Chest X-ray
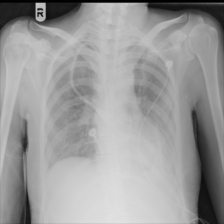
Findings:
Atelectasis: positive
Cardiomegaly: negative
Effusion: negative
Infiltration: negative
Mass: negative
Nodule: negative
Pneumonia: negative
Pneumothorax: negative
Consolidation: negative
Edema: negative
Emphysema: negative
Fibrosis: negative
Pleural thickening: negative
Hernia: negative